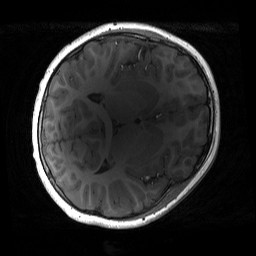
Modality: T1w
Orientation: axial
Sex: male
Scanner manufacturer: siemens
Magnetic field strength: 3 T
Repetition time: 1.9 s
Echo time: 0.00243 s